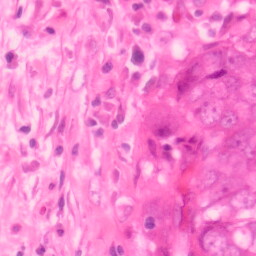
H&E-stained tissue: Colon